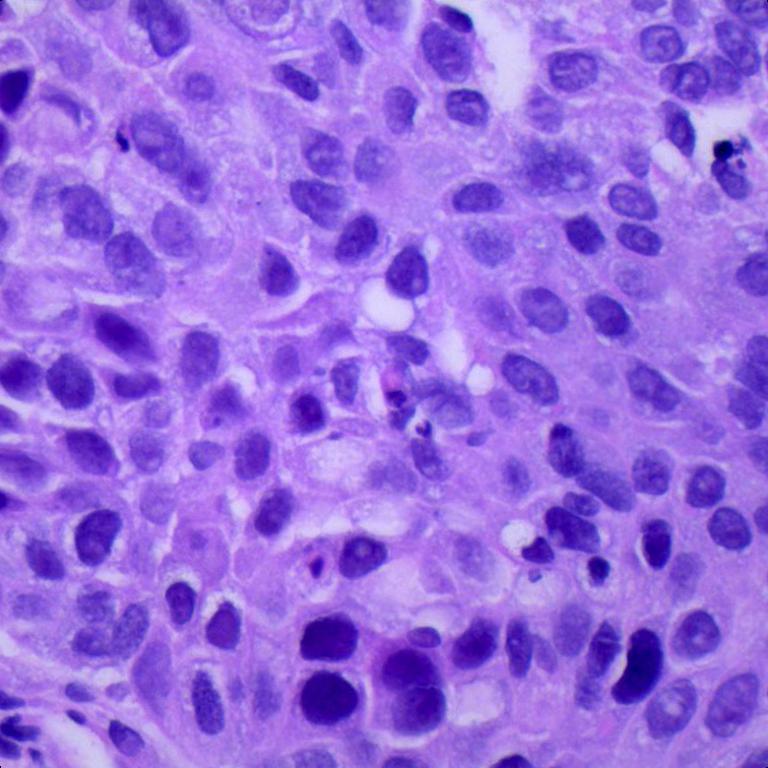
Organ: lung
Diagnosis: squamous carcinomas